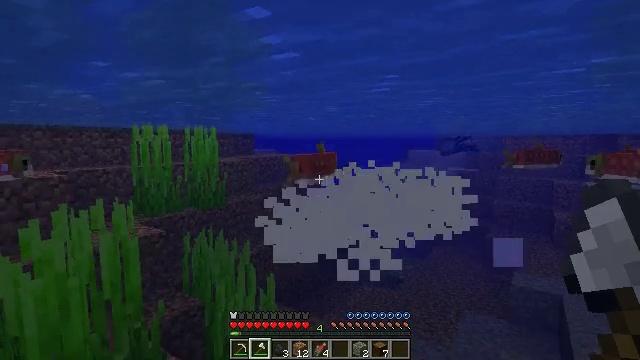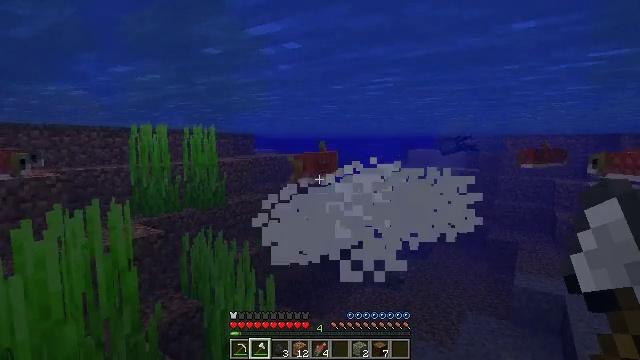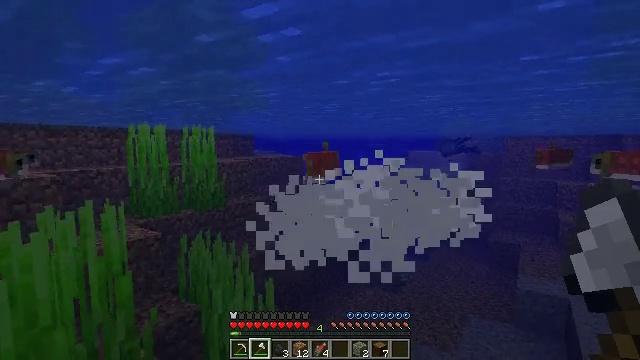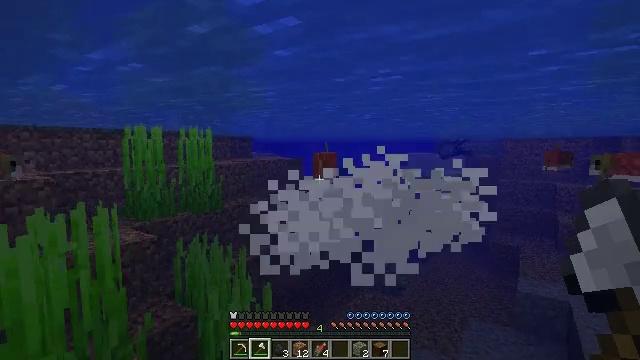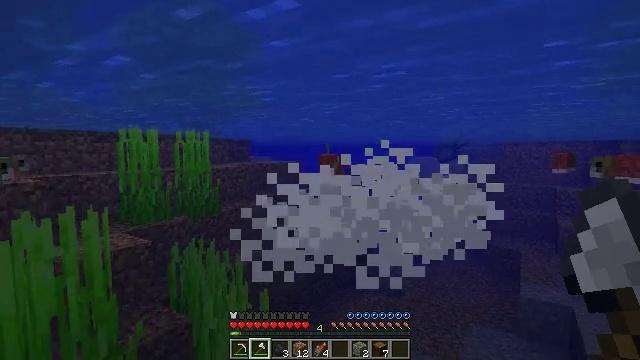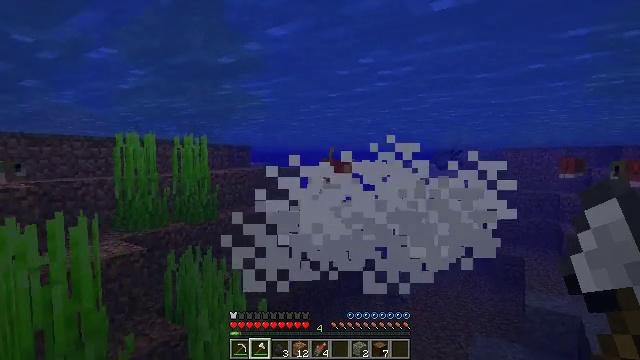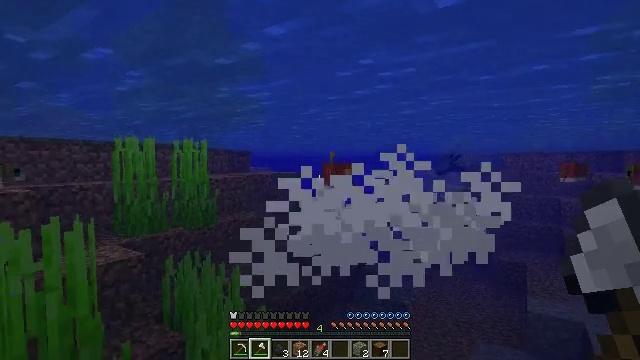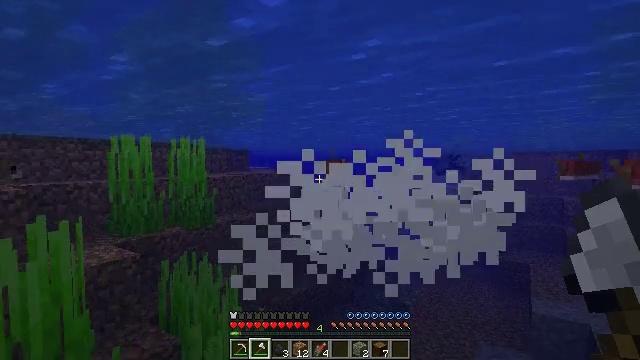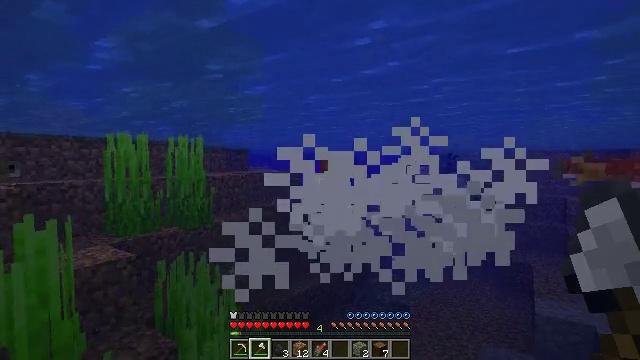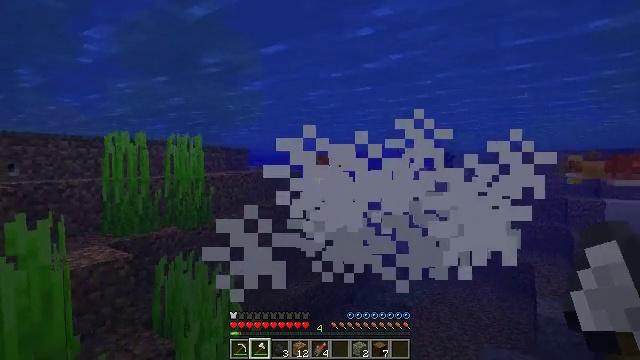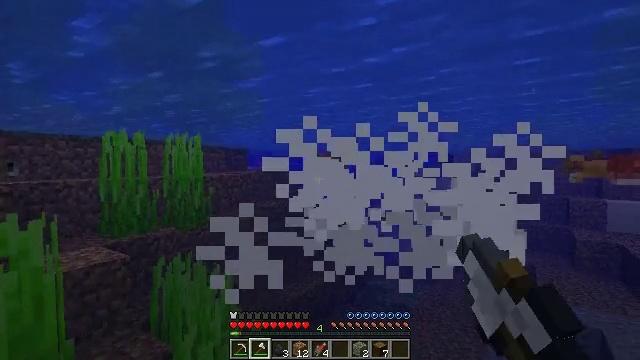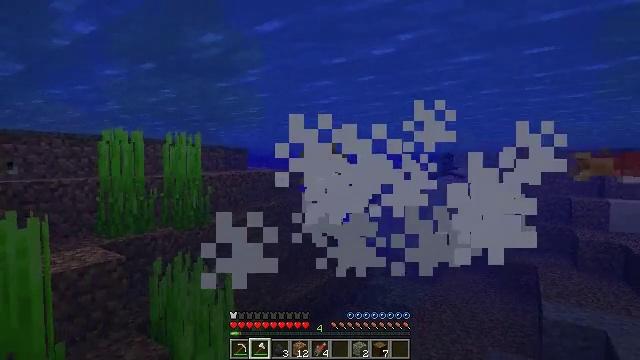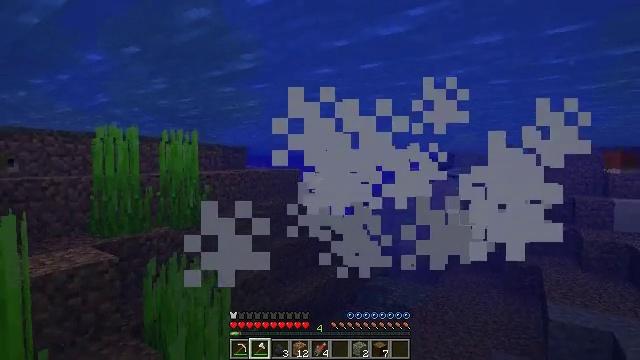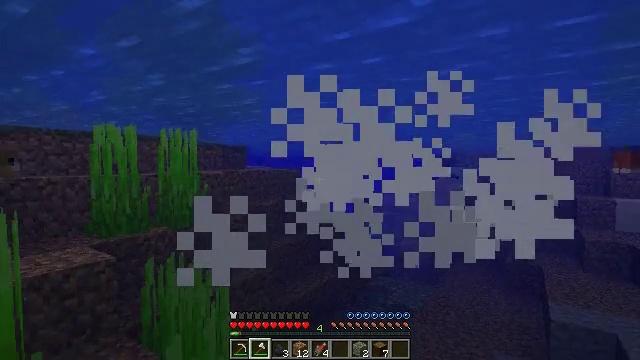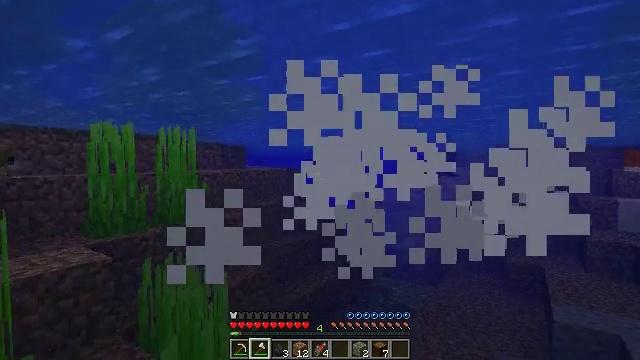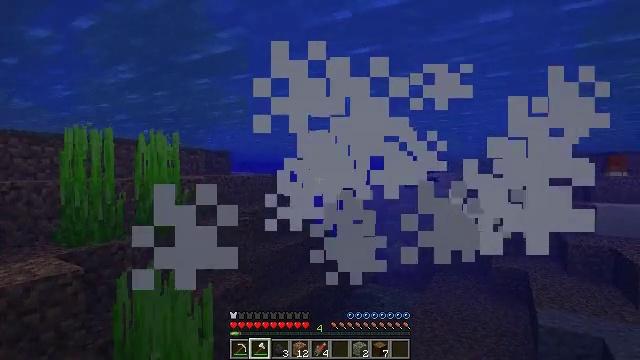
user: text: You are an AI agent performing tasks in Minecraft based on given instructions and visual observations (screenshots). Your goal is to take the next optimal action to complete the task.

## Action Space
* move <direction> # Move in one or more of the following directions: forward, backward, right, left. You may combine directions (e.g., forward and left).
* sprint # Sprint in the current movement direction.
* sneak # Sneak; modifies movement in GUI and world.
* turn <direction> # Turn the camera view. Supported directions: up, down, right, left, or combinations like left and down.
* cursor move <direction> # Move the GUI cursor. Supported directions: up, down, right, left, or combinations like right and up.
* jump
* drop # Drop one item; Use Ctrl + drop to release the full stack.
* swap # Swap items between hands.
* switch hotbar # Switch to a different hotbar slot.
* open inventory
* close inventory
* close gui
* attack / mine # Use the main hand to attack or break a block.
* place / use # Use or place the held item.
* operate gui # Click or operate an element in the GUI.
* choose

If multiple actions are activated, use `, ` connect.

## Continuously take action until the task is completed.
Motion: motion action
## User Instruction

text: Fish and kill the salmon.
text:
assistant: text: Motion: move forward
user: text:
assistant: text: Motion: move forward
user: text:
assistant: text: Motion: move forward
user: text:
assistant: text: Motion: move forward
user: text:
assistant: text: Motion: move forward, turn up
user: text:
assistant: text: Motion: move forward
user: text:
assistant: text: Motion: move forward
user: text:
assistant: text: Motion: move forward
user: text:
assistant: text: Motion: move forward, attack / mine
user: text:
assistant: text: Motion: move forward, attack / mine
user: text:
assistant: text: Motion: move forward, attack / mine
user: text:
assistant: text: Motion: move forward
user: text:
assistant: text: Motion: move forward
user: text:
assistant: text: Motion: move forward
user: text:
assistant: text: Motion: move forward, turn right and up
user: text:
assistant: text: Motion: move forward, turn right and up
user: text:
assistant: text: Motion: move forward
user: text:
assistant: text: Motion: move forward, turn up
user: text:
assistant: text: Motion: move forward, turn up
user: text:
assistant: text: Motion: move forward
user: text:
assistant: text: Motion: move forward
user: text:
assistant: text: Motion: move forward
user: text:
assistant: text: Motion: move forward, attack / mine
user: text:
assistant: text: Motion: move forward, attack / mine
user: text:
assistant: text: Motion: move forward
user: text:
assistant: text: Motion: move forward
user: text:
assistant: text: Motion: move forward
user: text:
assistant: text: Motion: move forward
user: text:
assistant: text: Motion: move forward
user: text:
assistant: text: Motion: move forward